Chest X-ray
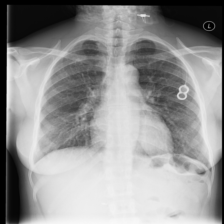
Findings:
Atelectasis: negative
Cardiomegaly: negative
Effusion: negative
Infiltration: negative
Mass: negative
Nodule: negative
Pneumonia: negative
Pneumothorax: negative
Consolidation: negative
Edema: negative
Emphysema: negative
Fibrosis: positive
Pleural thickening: negative
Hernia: negative